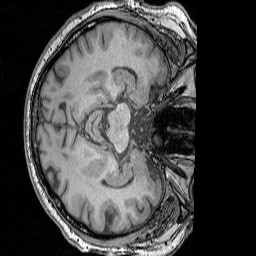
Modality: T1w
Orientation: axial
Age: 75
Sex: male
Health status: ill
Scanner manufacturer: siemens
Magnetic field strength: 3 T
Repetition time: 1.75 s
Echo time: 0.00418 s